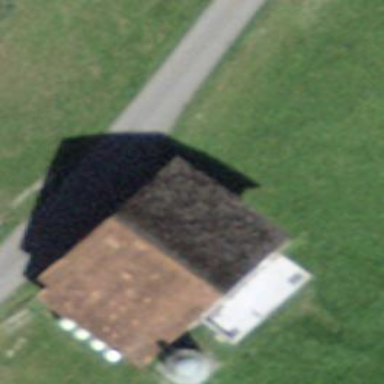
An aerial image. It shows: Barn.